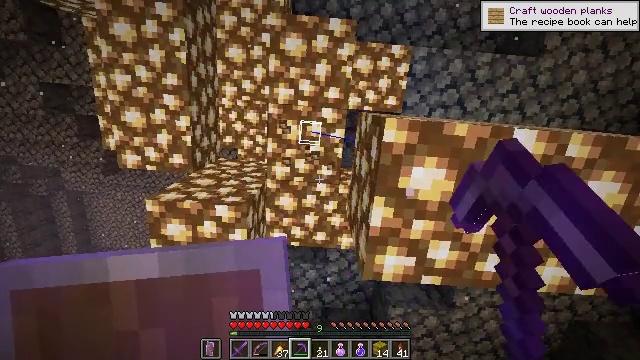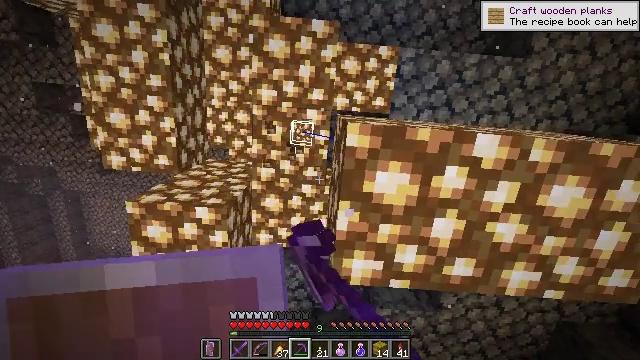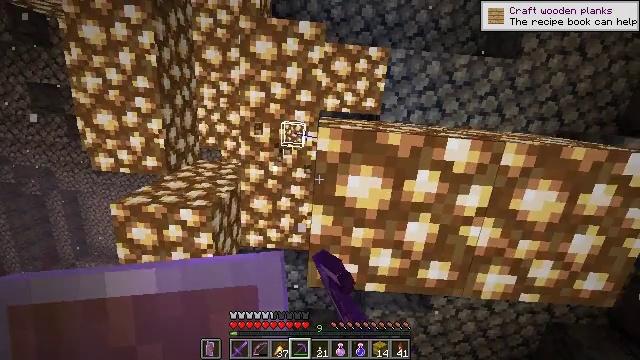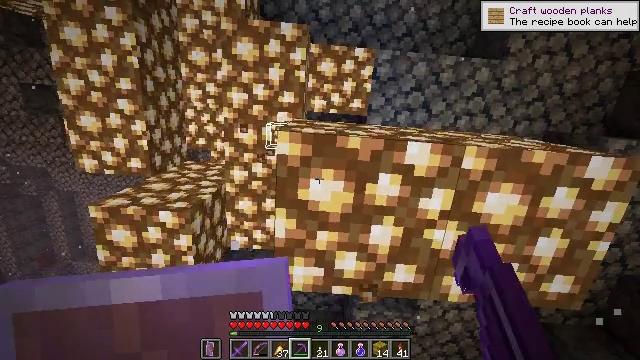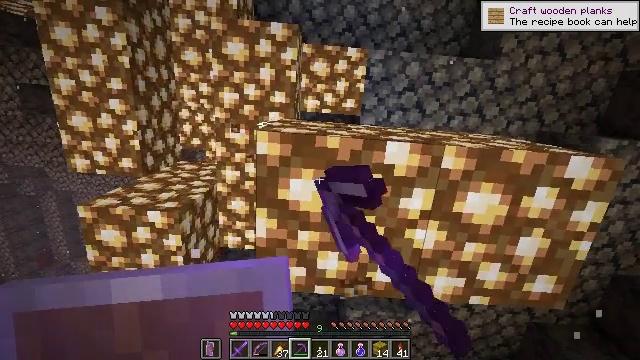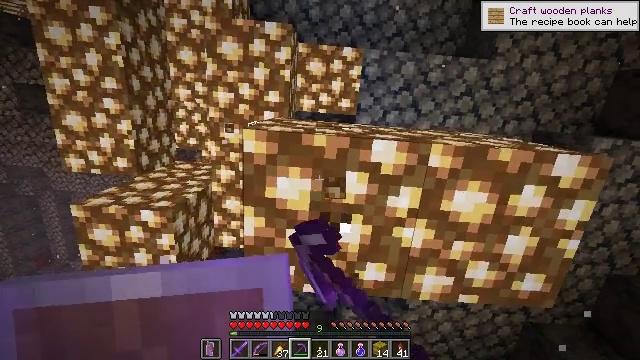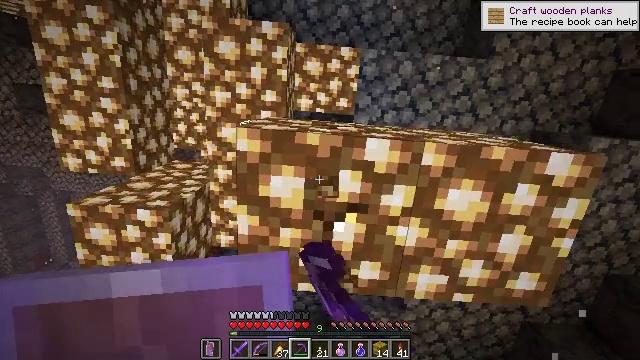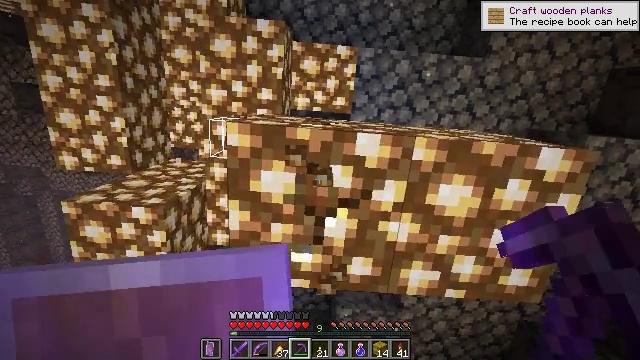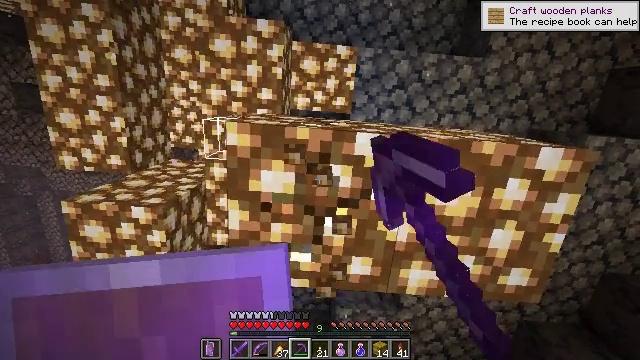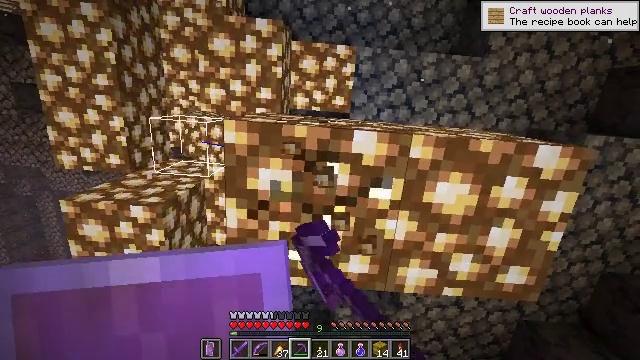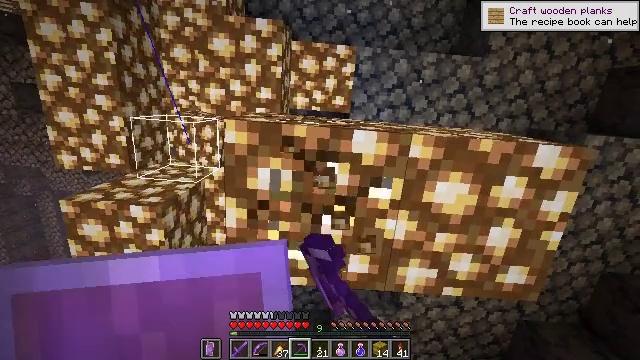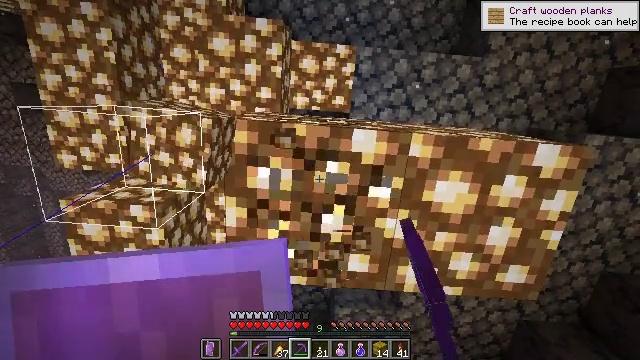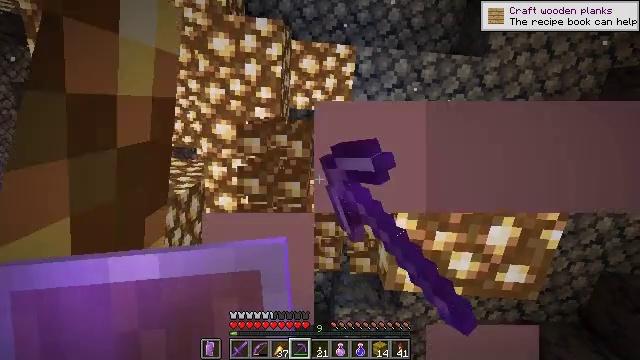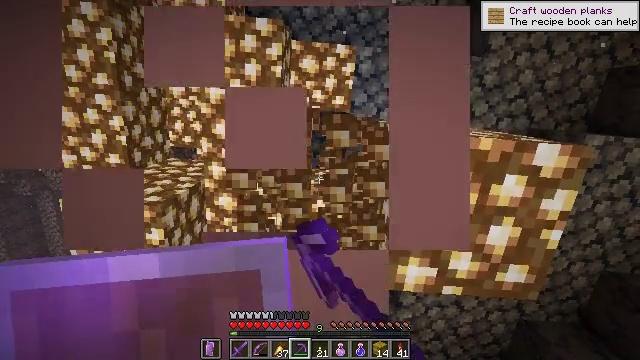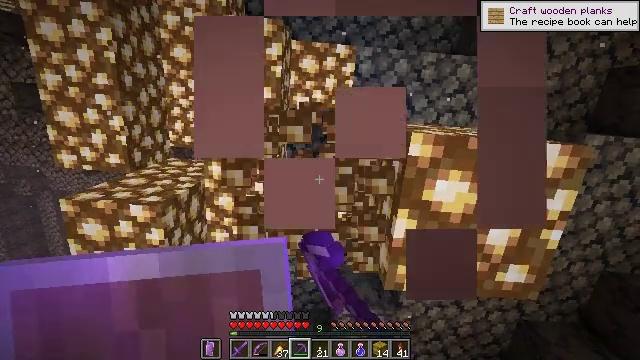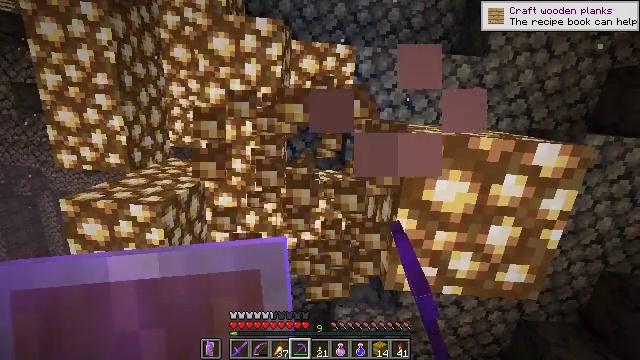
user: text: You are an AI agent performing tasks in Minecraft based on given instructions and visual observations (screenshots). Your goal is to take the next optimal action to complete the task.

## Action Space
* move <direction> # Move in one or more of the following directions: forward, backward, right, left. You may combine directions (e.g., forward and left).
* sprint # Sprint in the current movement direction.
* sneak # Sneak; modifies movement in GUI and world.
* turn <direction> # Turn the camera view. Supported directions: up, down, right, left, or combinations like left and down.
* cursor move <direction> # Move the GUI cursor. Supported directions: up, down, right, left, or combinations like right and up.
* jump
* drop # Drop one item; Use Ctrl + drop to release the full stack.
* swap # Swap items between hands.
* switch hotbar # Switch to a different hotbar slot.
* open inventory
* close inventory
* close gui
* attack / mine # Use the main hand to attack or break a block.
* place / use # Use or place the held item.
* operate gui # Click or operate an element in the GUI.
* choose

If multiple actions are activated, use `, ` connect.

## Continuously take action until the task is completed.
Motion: motion action
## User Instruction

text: Smash the glowstone with a tool.
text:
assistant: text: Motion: move right, attack / mine
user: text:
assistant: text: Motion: move right, attack / mine
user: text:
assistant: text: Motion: move right, attack / mine
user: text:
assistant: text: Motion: attack / mine
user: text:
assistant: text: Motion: attack / mine
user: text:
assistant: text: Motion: attack / mine
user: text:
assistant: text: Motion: attack / mine
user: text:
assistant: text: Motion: attack / mine
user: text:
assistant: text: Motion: attack / mine
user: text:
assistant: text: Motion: attack / mine
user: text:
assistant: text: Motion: attack / mine
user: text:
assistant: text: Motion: attack / mine
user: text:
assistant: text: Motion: attack / mine
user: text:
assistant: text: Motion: attack / mine
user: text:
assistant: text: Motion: attack / mine
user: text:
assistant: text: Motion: attack / mine
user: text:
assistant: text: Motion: attack / mine
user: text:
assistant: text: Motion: move right, attack / mine
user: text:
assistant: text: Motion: move right, attack / mine
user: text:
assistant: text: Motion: move right, attack / mine
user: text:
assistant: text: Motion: attack / mine
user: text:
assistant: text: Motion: attack / mine
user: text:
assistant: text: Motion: attack / mine
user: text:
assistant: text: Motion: attack / mine
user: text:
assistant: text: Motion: attack / mine
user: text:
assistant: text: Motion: attack / mine
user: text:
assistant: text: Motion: attack / mine
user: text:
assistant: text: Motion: attack / mine
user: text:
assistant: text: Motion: attack / mine
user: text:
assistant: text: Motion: attack / mine